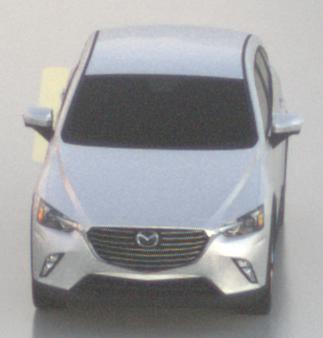
Make: Mazda
Model: CX-3 SKYACTIV-G 120
Detailed model: CX-3 (DK)
Model produced from: 2015/06
Model produced until: 2018/06
Doors: 5
Color: white
Road condition: wet road
Daytime: sunrise or sunset
Contrast: low contrast